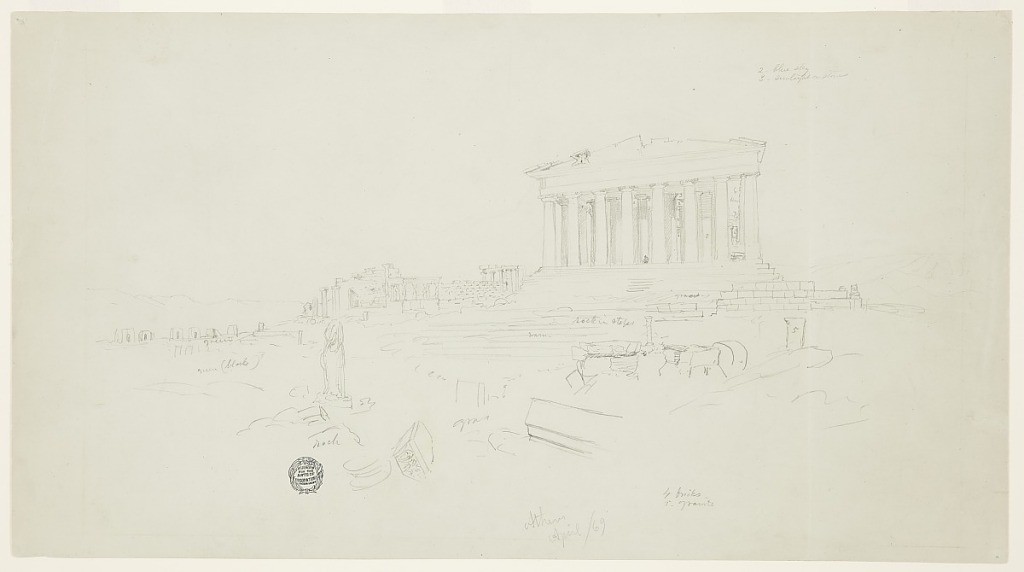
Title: The Parthenon and Erechtheion, Athens, Greece
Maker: Frederic Edwin Church, American, 1826–1900
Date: April 1869
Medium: Graphite on gray-green wove paper
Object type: Drawing
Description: Architecture and landscape sketch showing a view of the Parthenon and the Erechtheion on the Acropolis of Athens, Greece. The foreground is strewn with architectural fragments, including the capital of a Corinthian column at lower center, just in front of a headless statue of an enrobed woman, likely Athena. A group of stone blocks and bricks is visible in the foreground at right, while behind it, the facade of the Parthenon--viewed frontally--rises handsomely. Its prominent colonnade and ruinous pediment are rendered with precision. Behind the Parthenon at left, the Erechtheion is shown with its trademark caryatids (or columns in the form of female figures) prominently visible. Other architectural ruins are visible at far left. A rugged mountain range extends across the horizon in the background.